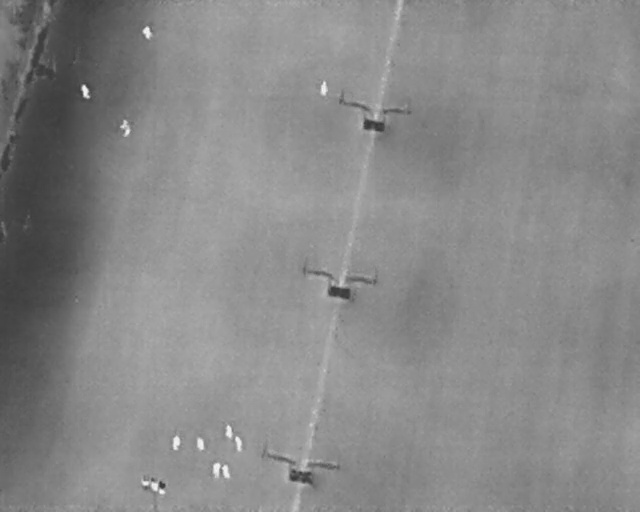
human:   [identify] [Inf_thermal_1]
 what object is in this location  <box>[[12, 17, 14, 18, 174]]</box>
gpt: <ref>1 small person at the top left</ref>

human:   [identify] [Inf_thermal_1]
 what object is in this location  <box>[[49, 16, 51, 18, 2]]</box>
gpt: <ref>1 medium person at the top</ref>

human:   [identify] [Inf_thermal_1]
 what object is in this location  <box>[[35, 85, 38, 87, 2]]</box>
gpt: <ref>1 medium person at the bottom</ref>